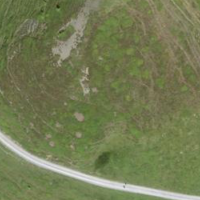
EUNIS habitat code: 23
Species observed at this site:
Erebia euryale